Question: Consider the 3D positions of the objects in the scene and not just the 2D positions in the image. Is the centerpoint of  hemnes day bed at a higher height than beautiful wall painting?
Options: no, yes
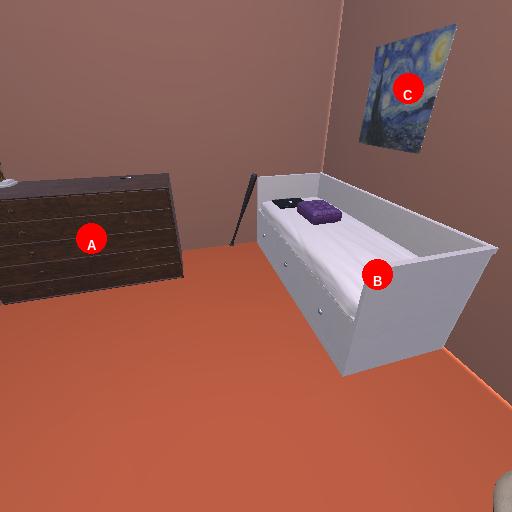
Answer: no